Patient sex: F
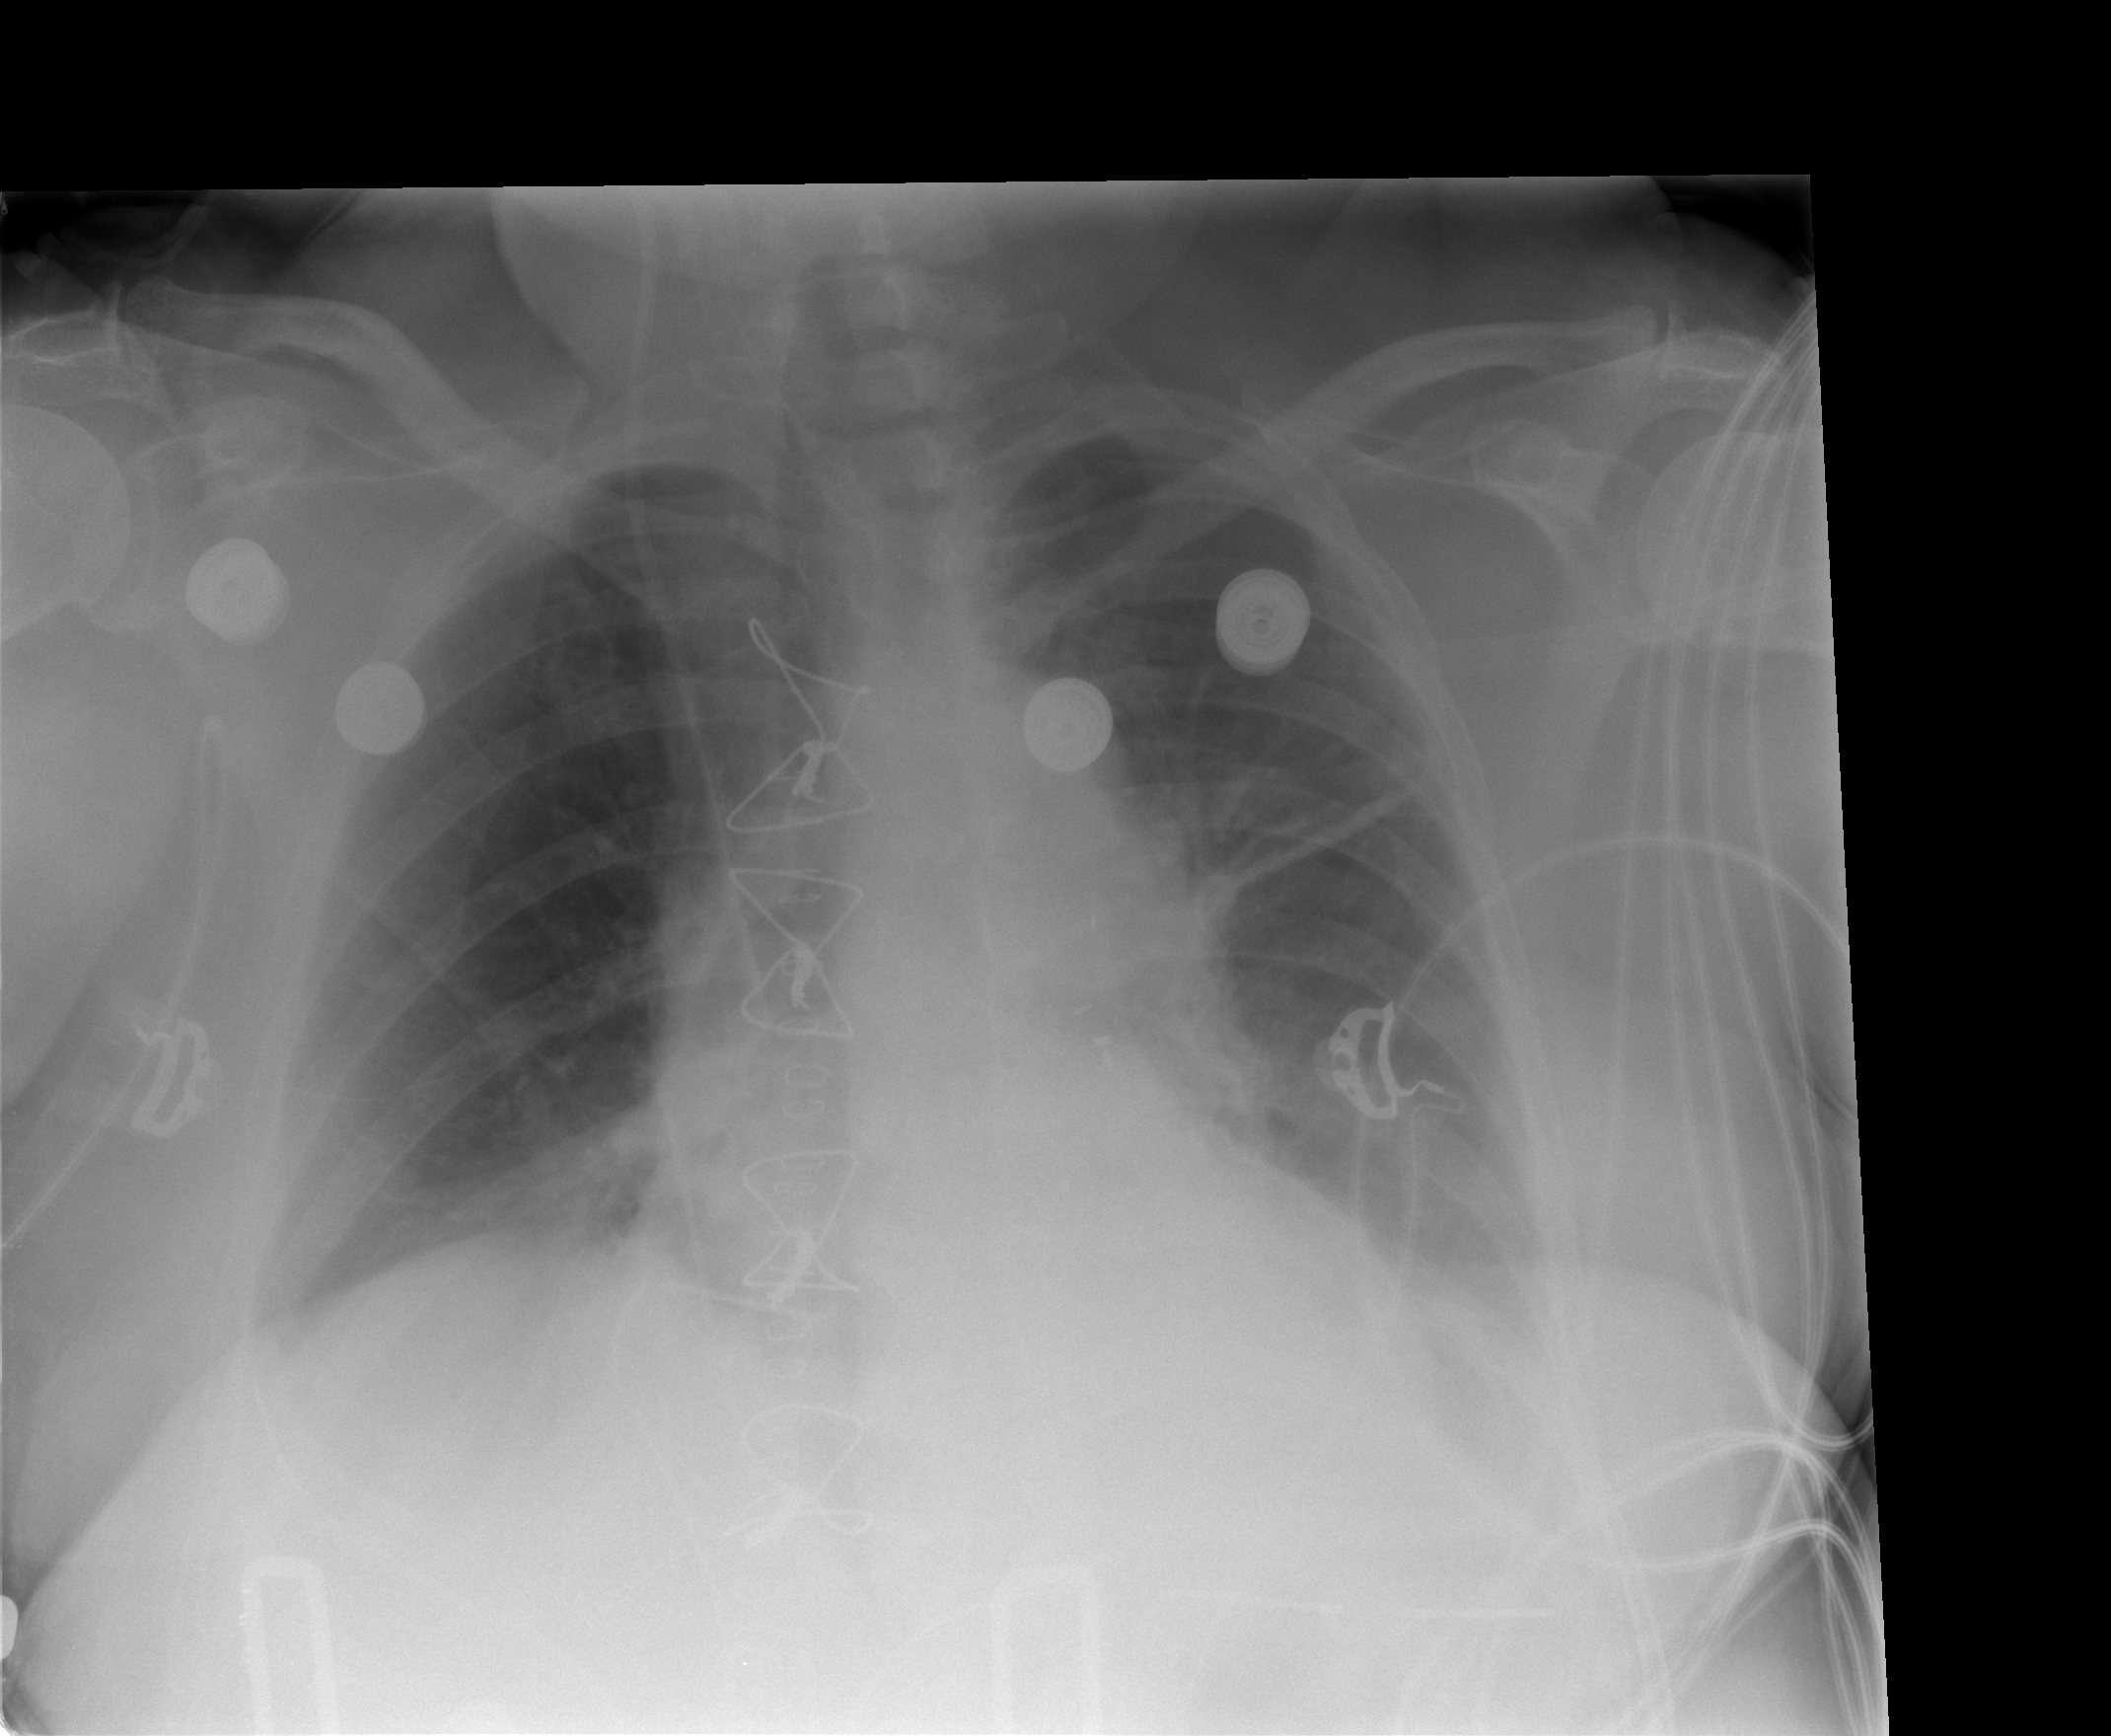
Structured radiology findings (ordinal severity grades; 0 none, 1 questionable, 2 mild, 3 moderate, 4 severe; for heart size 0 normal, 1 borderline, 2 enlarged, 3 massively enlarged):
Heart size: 1
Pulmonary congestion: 0
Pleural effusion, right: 0
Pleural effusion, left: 2
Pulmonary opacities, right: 0
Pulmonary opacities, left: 0
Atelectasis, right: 0
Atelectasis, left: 2